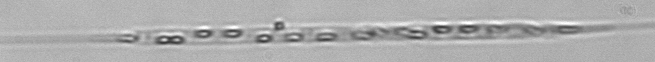
Label: Rhizosolenia